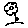
Label: flower